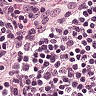
Metastatic tissue present: no